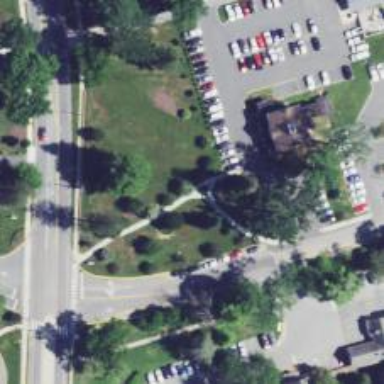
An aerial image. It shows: Footway.